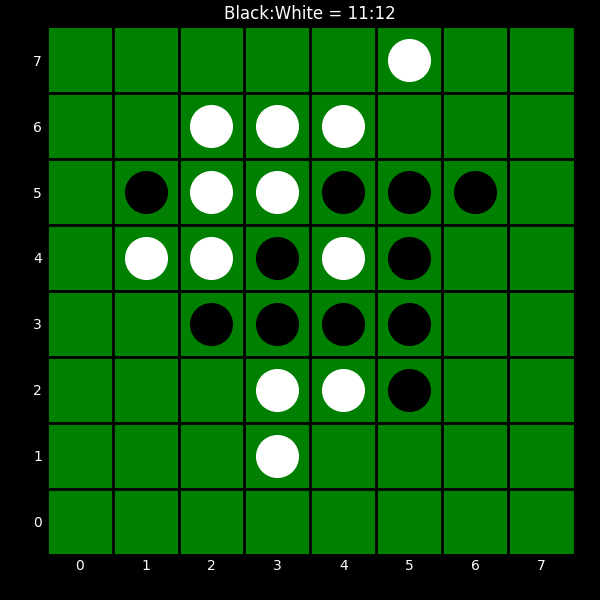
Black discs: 11
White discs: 12